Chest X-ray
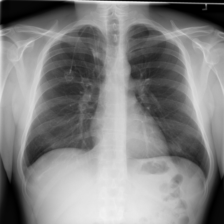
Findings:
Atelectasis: negative
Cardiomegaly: negative
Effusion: negative
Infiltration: positive
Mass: negative
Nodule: positive
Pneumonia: negative
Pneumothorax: negative
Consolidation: negative
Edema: negative
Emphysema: negative
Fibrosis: negative
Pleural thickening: negative
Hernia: negative